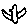
Label: bird